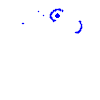
Particle: electron